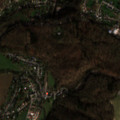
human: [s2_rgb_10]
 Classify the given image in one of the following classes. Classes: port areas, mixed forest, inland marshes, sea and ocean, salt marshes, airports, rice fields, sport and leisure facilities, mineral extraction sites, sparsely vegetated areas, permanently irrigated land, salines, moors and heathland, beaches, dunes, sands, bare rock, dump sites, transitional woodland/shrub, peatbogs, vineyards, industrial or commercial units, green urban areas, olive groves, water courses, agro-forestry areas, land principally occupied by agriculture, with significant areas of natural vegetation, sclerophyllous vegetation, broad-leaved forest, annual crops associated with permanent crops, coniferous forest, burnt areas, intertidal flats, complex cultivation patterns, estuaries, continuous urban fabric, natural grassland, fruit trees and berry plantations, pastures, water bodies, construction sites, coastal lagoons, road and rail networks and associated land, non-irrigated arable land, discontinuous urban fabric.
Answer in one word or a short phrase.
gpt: discontinuous urban fabric, non-irrigated arable land, complex cultivation patterns, broad-leaved forest